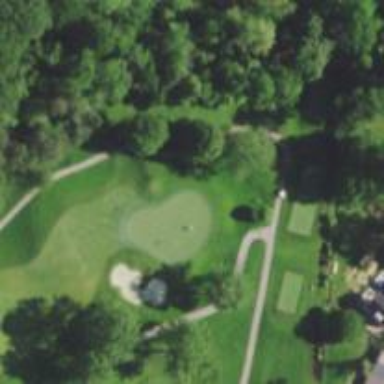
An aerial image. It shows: Path for both road and golf.